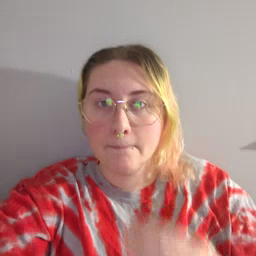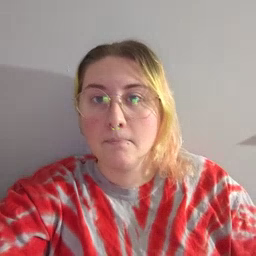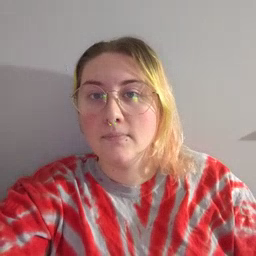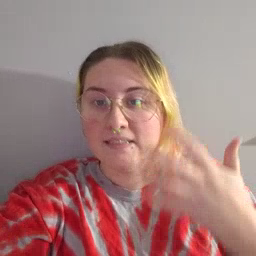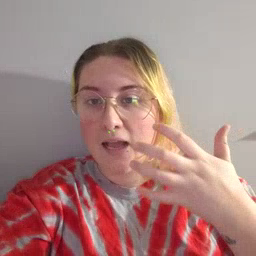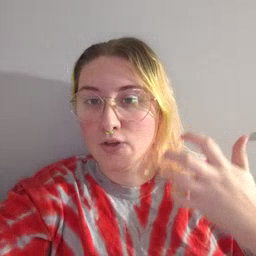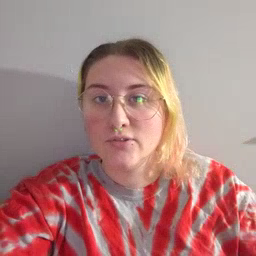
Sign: tiger